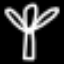
Label: palm tree